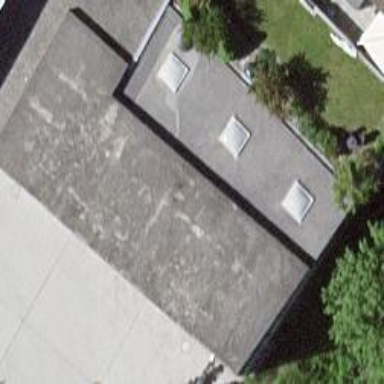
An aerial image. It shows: View of roof of building.